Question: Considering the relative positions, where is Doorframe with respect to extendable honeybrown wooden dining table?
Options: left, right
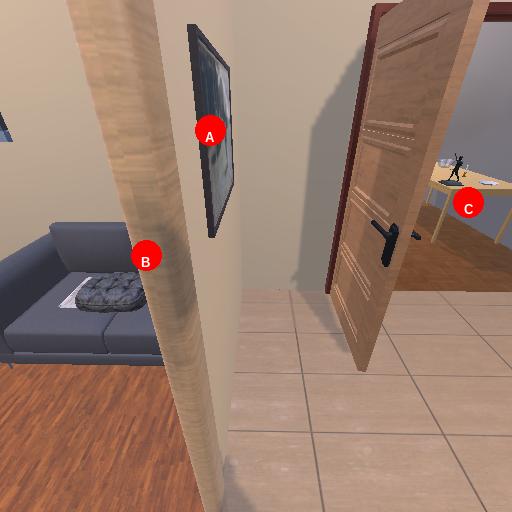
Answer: left